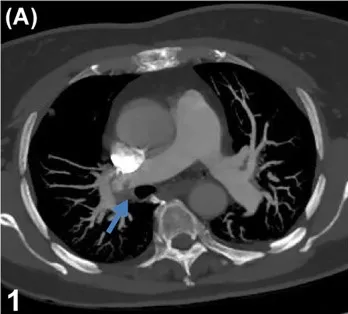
Pulmonary artery embolisms. (A, B) Pulmonary computed tomography angiography shows multiple bilateral pulmonary artery embolisms (marked with arrows).
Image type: radiology (ct)